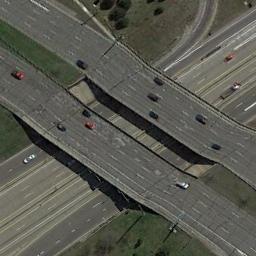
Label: overpass